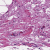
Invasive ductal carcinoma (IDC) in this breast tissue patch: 0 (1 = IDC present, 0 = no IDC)